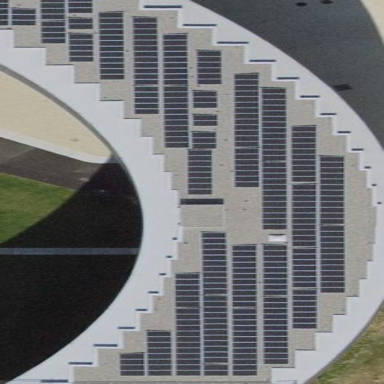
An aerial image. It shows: Solar photovoltaic panel generator installed on the roof.